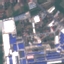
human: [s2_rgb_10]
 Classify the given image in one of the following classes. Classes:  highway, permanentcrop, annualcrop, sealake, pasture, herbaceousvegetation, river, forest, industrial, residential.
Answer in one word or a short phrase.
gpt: Industrial